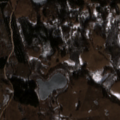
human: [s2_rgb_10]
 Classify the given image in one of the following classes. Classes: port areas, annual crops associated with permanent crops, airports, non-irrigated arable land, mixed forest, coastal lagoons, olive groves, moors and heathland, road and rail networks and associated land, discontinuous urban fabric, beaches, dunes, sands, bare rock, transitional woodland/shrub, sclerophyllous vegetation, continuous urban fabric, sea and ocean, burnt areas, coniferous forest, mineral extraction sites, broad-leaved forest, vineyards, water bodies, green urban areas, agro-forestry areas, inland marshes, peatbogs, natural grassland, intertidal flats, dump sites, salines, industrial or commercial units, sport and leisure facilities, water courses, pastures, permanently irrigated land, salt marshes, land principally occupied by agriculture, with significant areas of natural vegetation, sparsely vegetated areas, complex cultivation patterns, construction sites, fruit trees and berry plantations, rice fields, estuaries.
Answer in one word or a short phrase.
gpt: complex cultivation patterns, land principally occupied by agriculture, with significant areas of natural vegetation, broad-leaved forest, mixed forest, transitional woodland/shrub